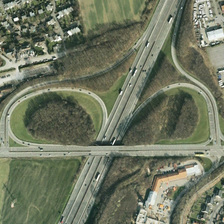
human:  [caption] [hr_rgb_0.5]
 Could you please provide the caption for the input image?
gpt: some buildings and many green plants are near a viaduct with two almost circles .

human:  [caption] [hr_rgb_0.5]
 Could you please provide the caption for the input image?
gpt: some buildings and many green plants are near a viaduct with two almost circles .

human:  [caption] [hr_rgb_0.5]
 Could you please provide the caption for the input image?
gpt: some buildings and many green plants are near a viaduct with two almost circles .

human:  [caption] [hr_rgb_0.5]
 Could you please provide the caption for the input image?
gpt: some buildings and many green plants are near a viaduct with two almost circles .

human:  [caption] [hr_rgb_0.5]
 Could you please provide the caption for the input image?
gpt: some buildings and many green plants are near a viaduct with two almost circles .